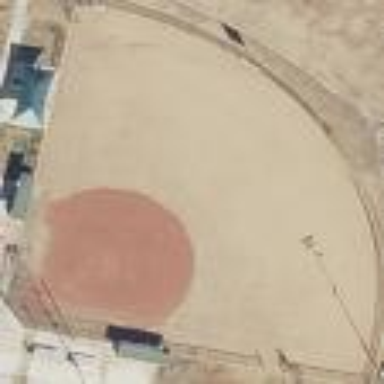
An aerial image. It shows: Baseball pitch enclosed by chain link fence.